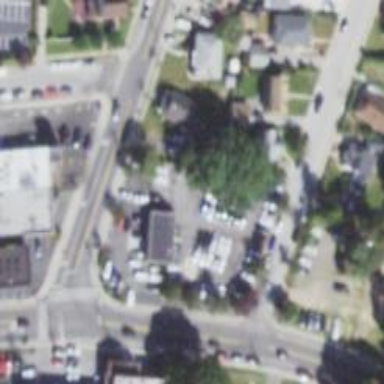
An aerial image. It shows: Car rental facility.